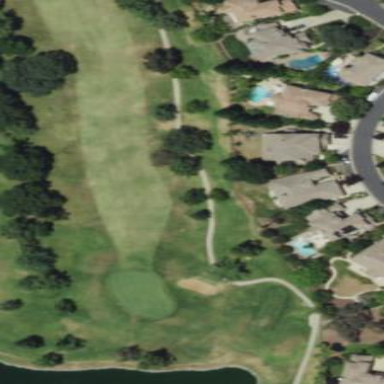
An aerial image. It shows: Golf fairway in the image.